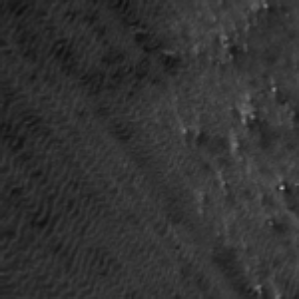
Label: frost